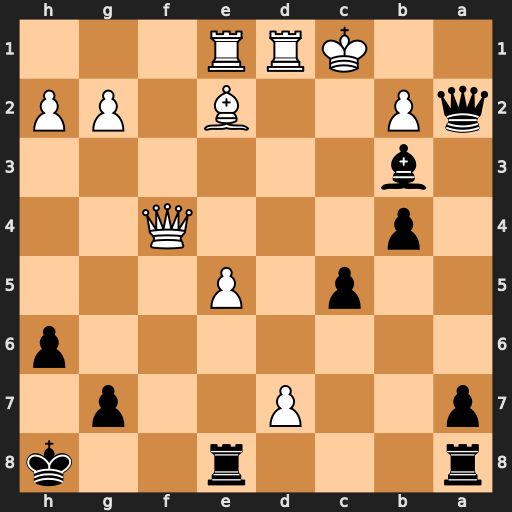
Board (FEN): r3r2k/p2P2p1/7p/2p1P3/1p3Q2/1b6/qP2B1PP/2KRR3
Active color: b
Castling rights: -
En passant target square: -
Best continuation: Qa1+ Kd2 Qxb2+